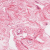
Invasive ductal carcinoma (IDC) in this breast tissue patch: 0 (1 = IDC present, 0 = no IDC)